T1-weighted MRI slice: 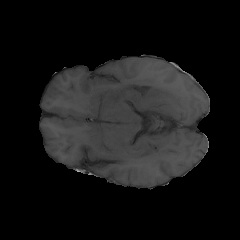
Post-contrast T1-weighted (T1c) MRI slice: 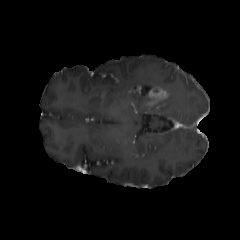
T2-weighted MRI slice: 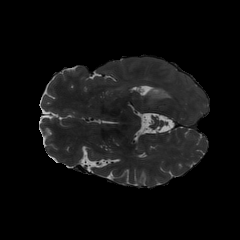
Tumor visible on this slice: yes